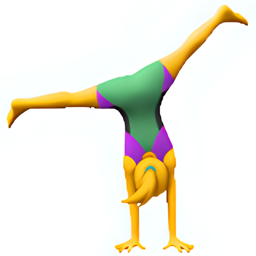
Name: woman doing cartwheel
Emoji: 🤸‍♀️
Group: People & Body
Sub-group: person-sport